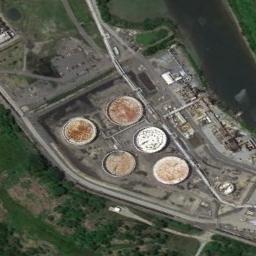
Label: storage_tank